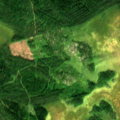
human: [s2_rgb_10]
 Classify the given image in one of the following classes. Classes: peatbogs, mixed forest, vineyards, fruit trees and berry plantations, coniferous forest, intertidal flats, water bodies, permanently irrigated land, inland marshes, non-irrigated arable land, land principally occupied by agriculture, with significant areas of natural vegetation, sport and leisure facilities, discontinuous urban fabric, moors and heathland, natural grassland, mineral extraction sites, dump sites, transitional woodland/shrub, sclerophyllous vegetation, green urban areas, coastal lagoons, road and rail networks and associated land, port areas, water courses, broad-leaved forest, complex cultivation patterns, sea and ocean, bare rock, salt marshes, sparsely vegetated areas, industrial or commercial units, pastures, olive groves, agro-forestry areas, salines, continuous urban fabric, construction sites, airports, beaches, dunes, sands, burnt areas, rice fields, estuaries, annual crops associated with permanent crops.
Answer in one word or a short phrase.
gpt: coniferous forest, mixed forest, transitional woodland/shrub, peatbogs